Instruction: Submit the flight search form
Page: home
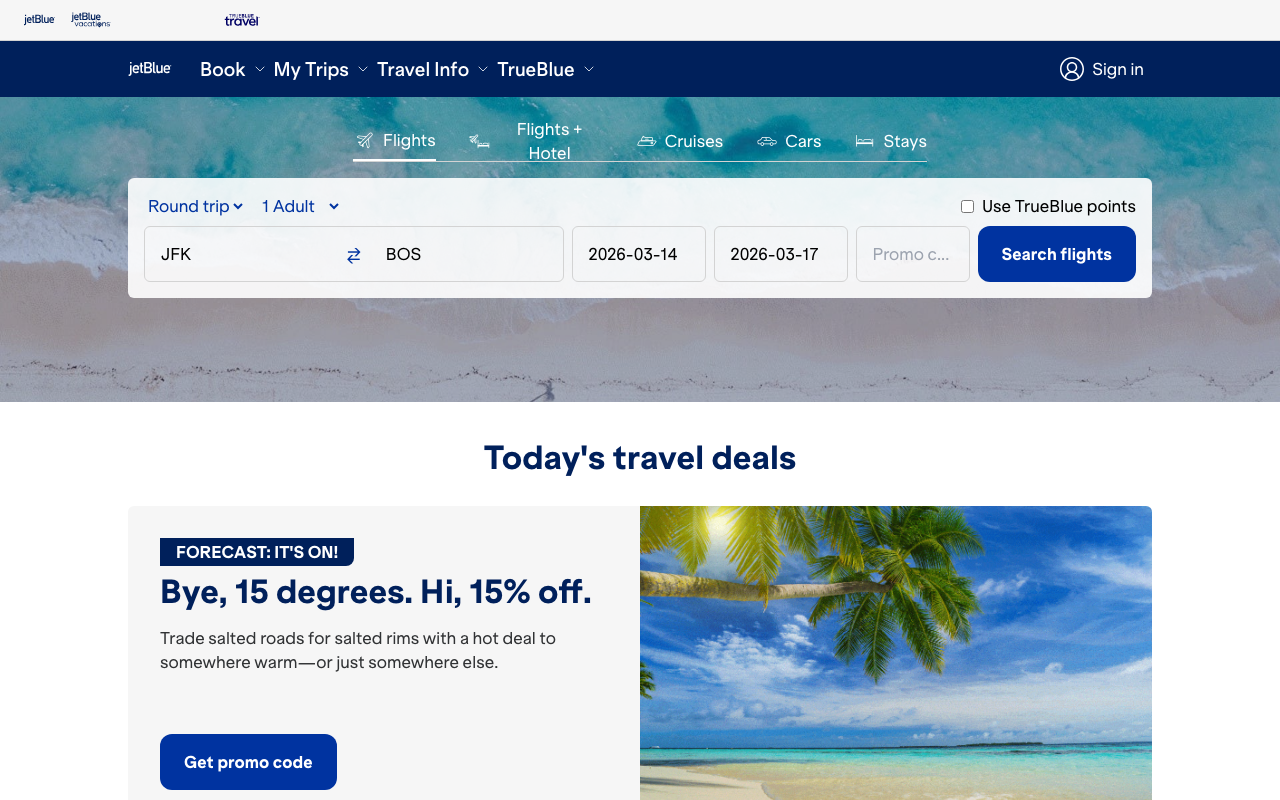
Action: click